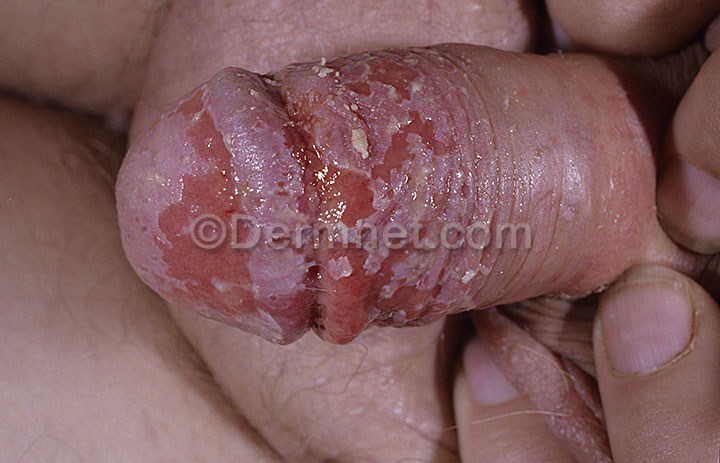
Disease: Tinea Ringworm Candidiasis and other Fungal Infections